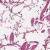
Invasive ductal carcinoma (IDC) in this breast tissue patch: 0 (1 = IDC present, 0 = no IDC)